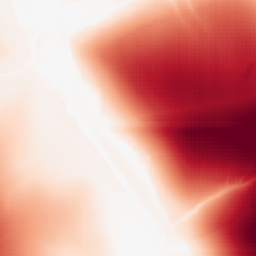
Category: morphological
Decomposition family: rolling_ball
Decomposition parameters: radius: 200
Upsampling method: sinc_hamming
Upsampling parameters: scale: 8
kernel_size: 16
Upsampling scale: 8